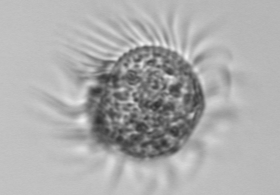
Label: Pelagostrobilidium